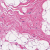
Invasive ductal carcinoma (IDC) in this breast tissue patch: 0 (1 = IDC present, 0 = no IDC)